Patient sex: F
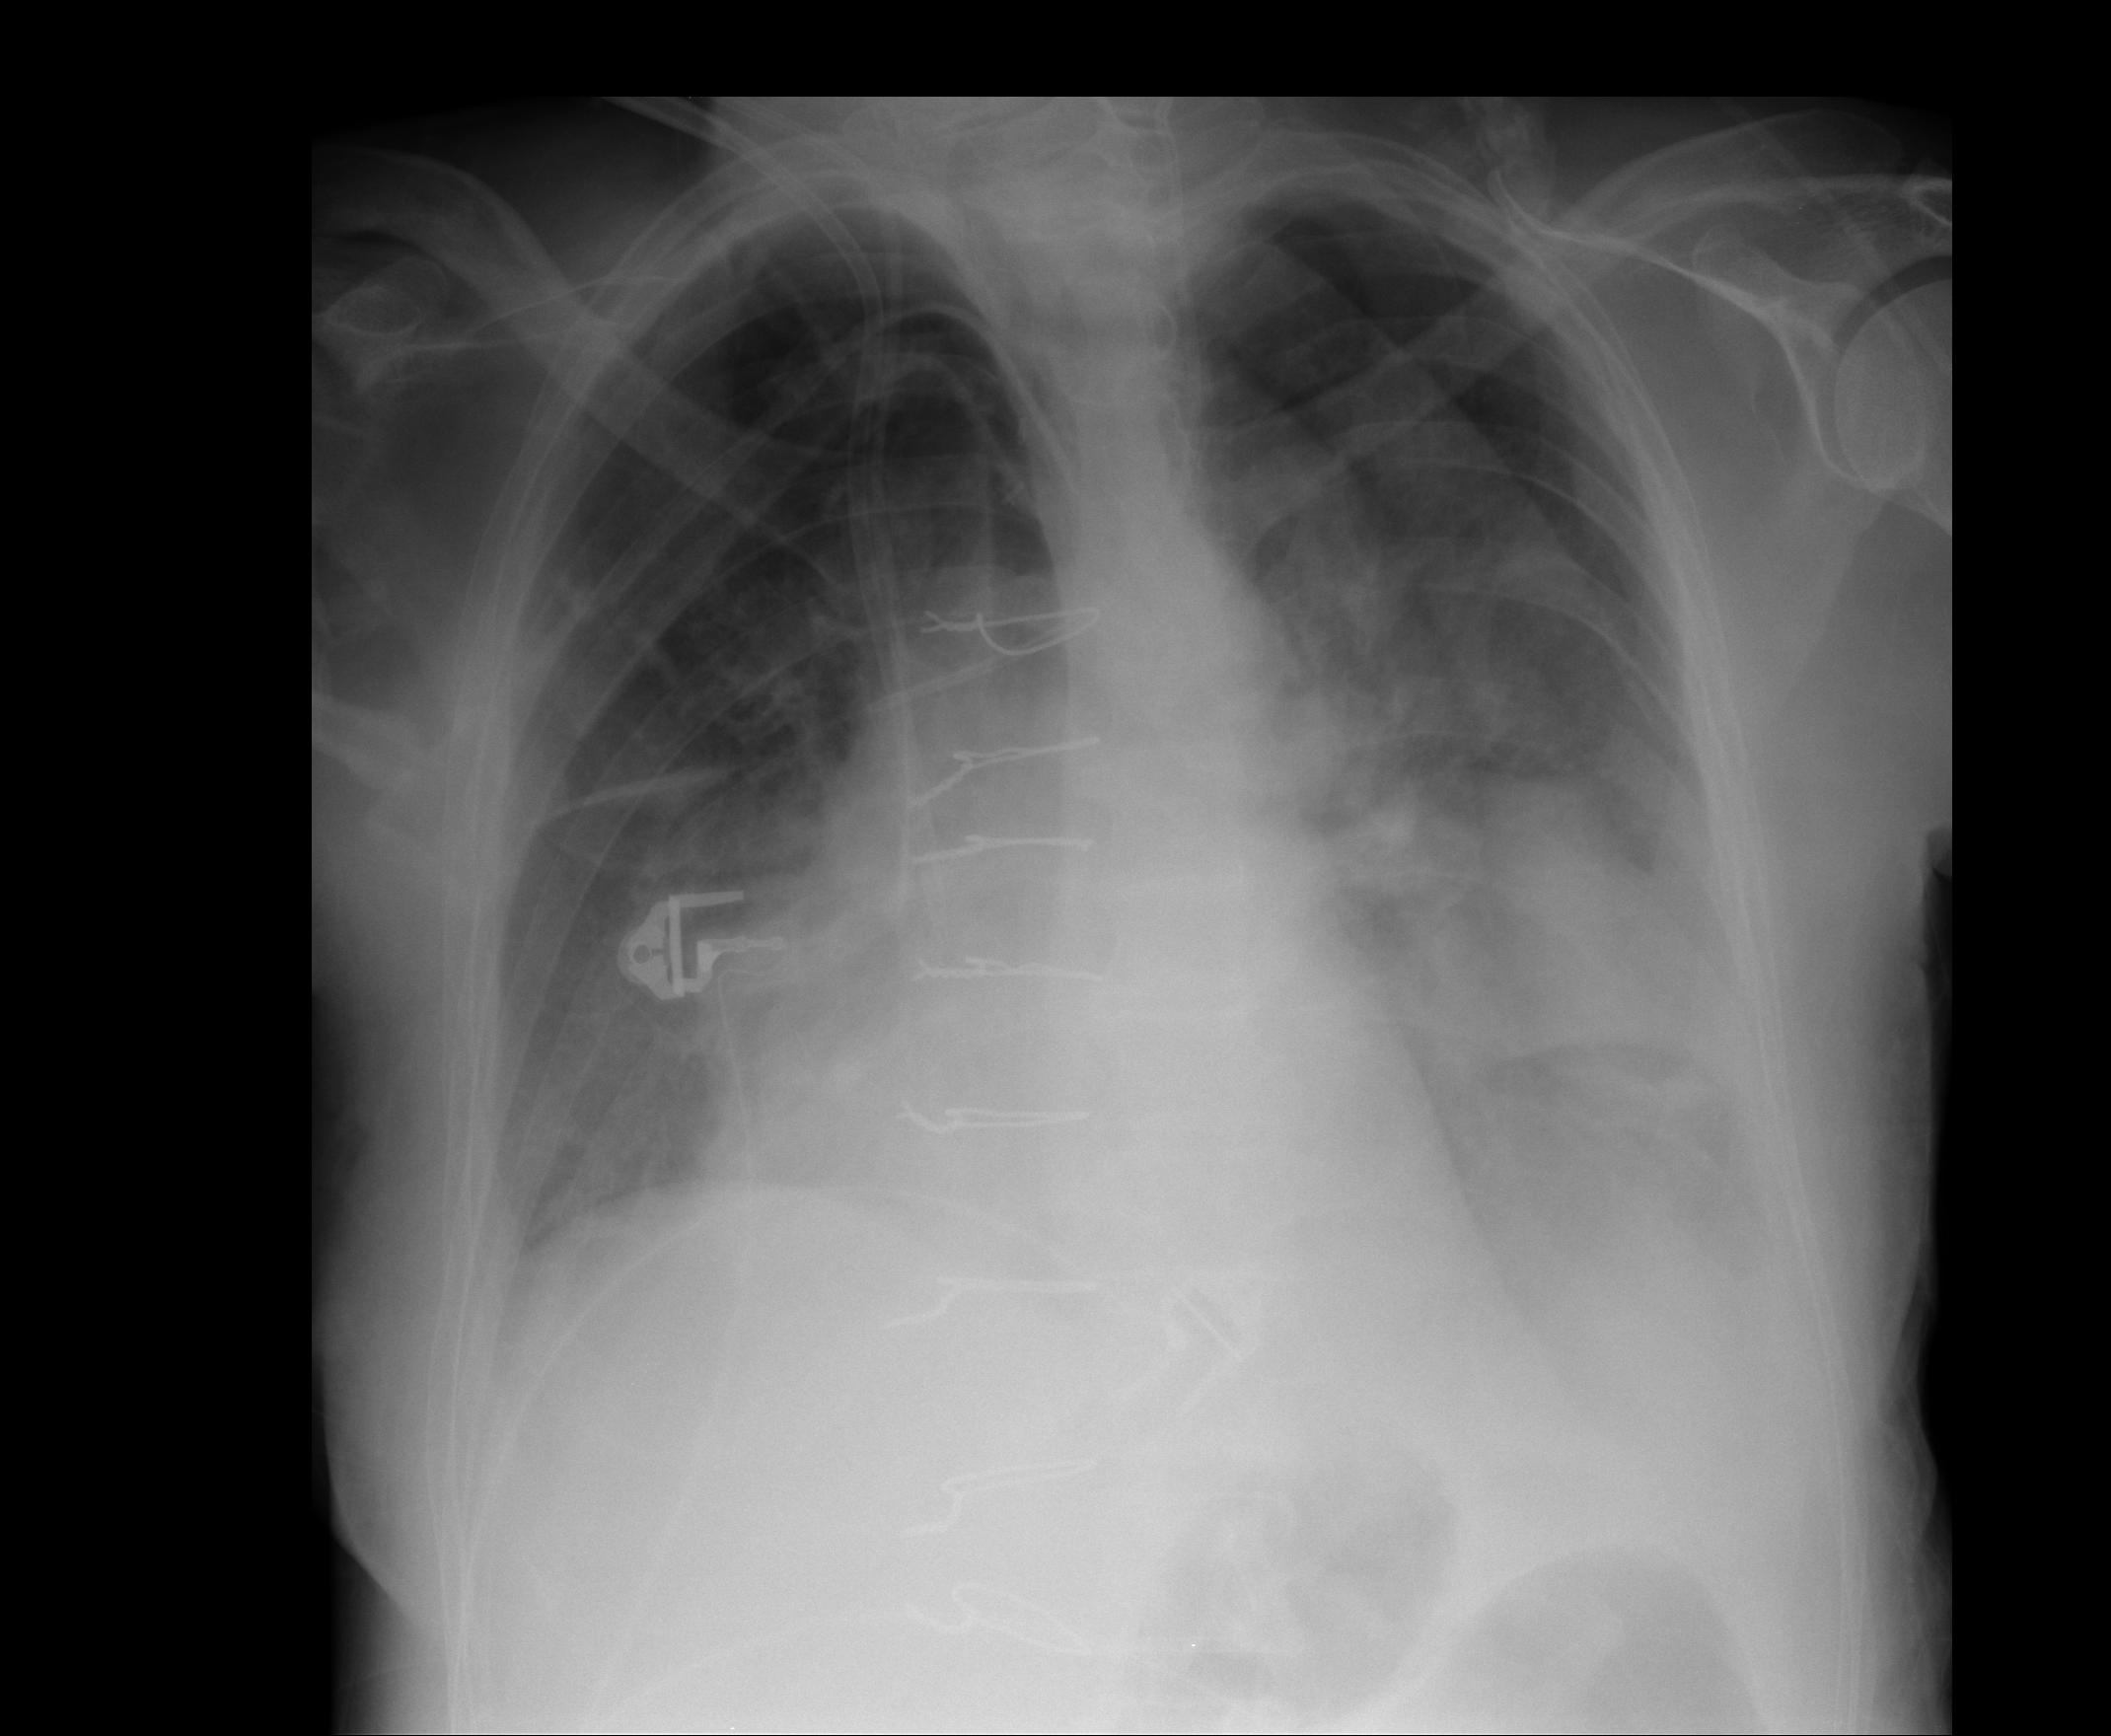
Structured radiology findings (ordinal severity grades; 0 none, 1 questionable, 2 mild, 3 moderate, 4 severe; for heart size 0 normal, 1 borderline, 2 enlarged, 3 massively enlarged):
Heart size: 0
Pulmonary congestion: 2
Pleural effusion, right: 1
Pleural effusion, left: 2
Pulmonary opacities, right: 0
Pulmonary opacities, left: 0
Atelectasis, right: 2
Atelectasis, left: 3